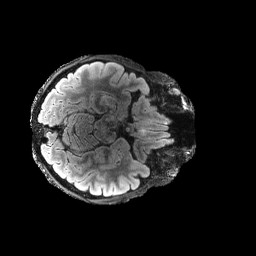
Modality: FLAIR
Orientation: axial
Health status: ill
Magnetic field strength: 3 T